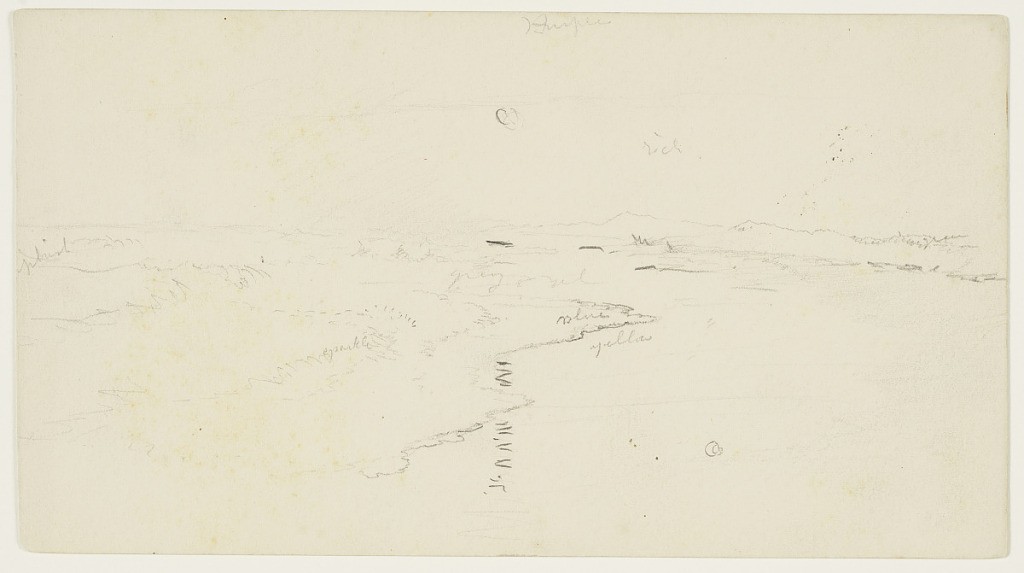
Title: River Reflections
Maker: Frederic Edwin Church, American, 1826–1900
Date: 1860 - 1880
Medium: Graphite on white paperboard
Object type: drawing
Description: Landscape sketch showing a view of the moon's light reflecting off the surface of a riverin a rolling, mountainous landscape. The wide river curves into the distance from the foreground at right to the background at center. Above, the orb of the moon hangs in the twilight sky at center, as its light is intermittently reflected on the river's surface, interrupted by the shore's sharply undulating banks. An indistinct wooded landscape is visible in the foreground and middle distance at left. In the background at right, a jagged mountain range with two shap peaks stretches across the horizon.